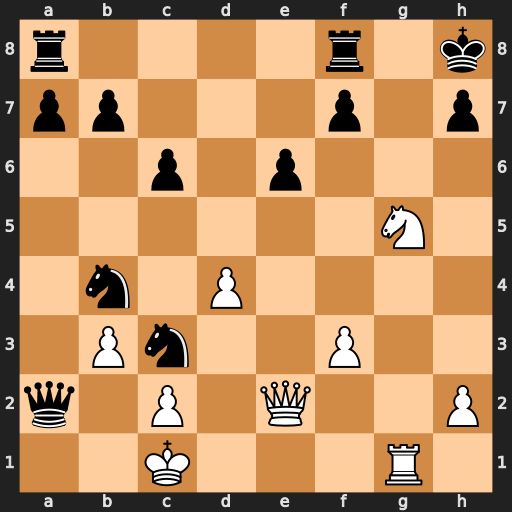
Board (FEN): r4r1k/pp3p1p/2p1p3/6N1/1n1P4/1Pn2P2/q1P1Q2P/2K3R1
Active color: w
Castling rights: -
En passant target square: -
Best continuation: Nxf7+ Rxf7 Qe5+ Rf6 Qxf6#